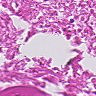
Metastatic tissue present: no